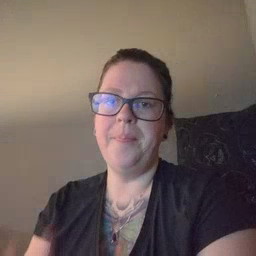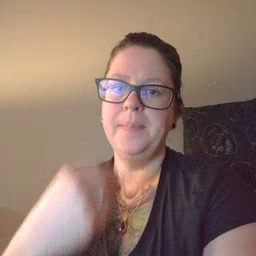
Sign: sleep